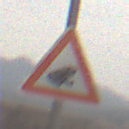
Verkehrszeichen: AmphibienwanderungLinks
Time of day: MorningAfternoon
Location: Outdoor (Nature)
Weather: Overcast
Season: NotSpecified
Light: Natural